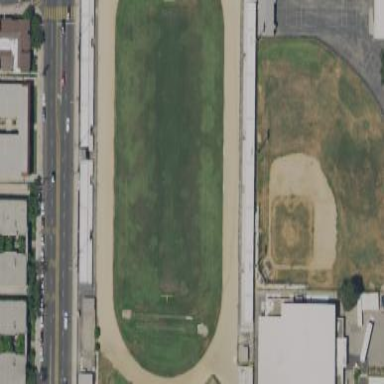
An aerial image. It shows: Track in leisure land.